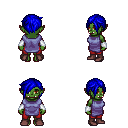
a pixel art fantasy rpg character, female body template, orc, green skin, chain tabard jacket, red pants, blue pixie cut hairstyle, white cloth bracers, maroon shoes, four views (front, back, left, right), 2x2 character sprite sheet, small pixel art, hard edges, no anti-aliasing